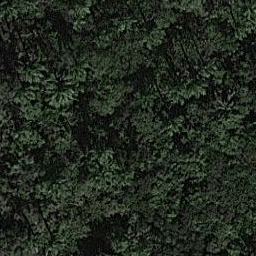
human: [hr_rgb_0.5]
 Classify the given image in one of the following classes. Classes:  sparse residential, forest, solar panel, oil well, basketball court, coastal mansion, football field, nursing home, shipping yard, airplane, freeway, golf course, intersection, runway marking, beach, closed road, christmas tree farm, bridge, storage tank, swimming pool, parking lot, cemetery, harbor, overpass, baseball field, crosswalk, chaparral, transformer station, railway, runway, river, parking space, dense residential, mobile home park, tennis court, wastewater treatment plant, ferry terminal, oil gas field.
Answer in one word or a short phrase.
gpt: forest